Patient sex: F
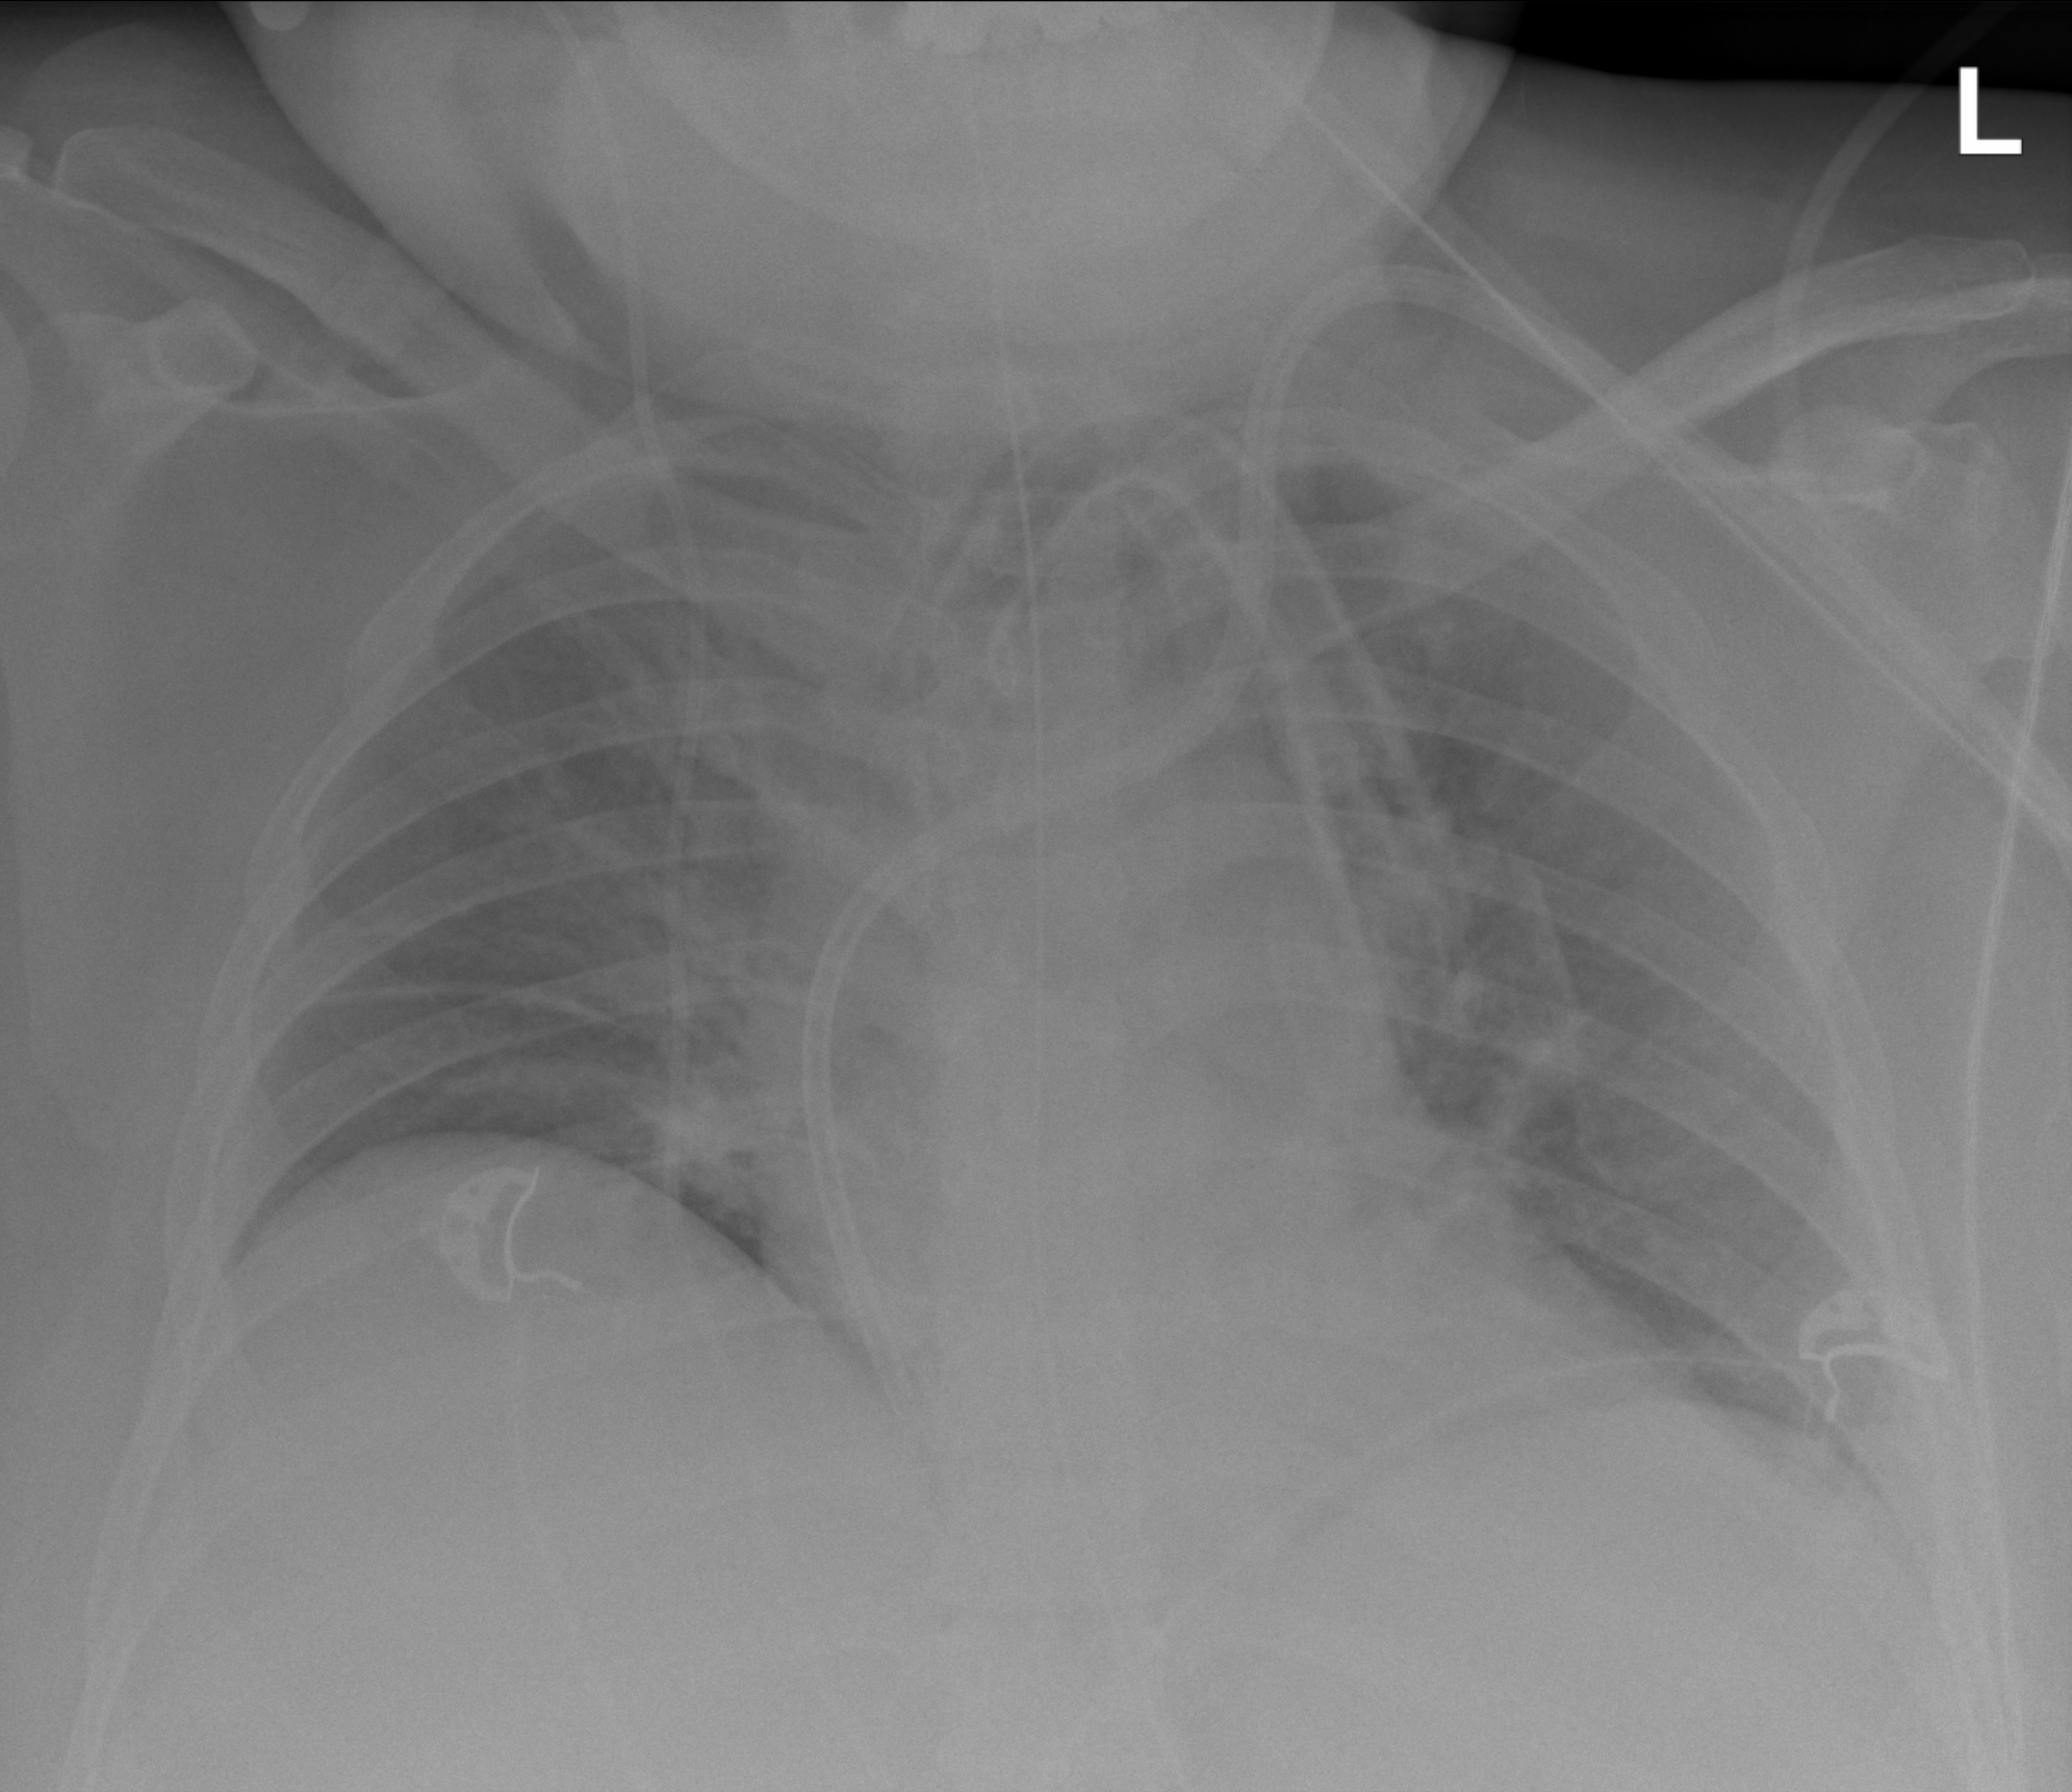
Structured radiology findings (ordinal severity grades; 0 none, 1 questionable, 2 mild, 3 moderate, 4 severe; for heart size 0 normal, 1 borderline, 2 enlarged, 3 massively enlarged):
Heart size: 0
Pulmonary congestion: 1
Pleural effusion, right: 0
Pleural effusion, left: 0
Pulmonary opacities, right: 0
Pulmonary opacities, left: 0
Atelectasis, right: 0
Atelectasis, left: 0